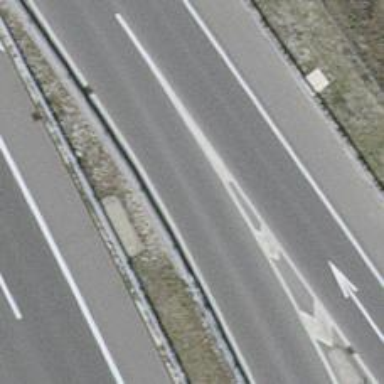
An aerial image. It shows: Road with "give way" sign.